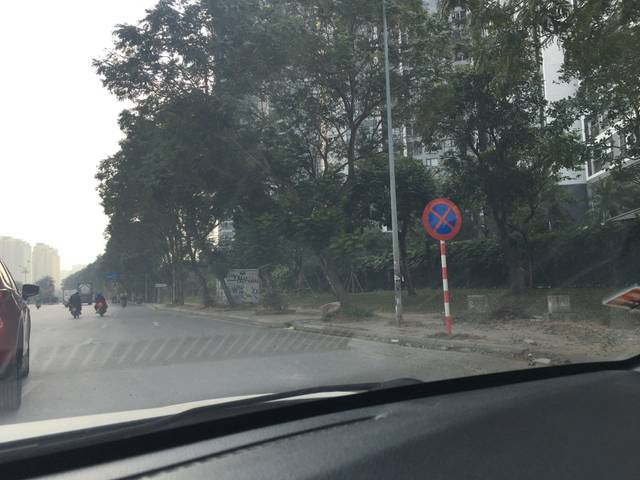
Region: Vietnam
Coordinates: 21.002, 105.782